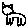
Label: cat